Interaction volume radius: 10 \u00c5
Interaction volume height: 15 \u00c5
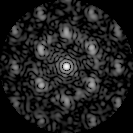
Disorder parameter: 0.5511